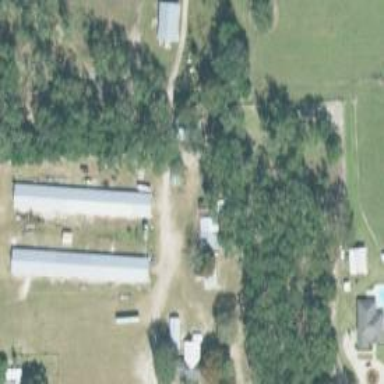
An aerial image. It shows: Poultry farmyard is depicted in the image.